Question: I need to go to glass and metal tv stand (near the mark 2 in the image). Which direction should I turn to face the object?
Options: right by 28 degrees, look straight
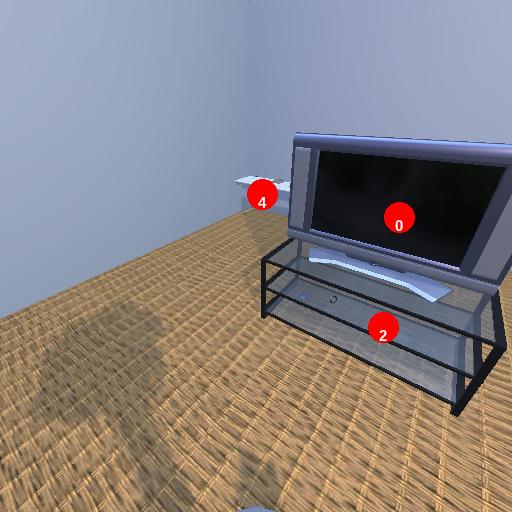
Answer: right by 28 degrees